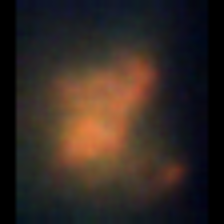
Taxon: Unknown_detritus
Group: Unknown